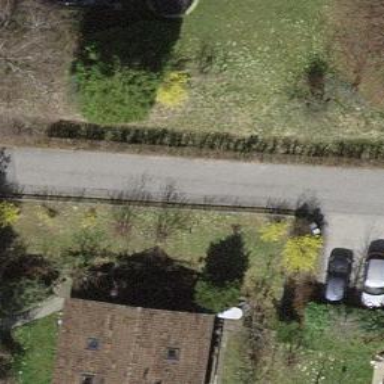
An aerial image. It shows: Deciduous broadleaved tree in garden.